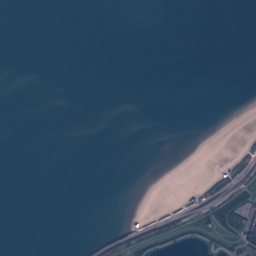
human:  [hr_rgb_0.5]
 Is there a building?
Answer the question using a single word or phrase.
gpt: yes

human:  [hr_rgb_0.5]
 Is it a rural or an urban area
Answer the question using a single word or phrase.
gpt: rural

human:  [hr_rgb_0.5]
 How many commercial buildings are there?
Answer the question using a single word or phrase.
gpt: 0

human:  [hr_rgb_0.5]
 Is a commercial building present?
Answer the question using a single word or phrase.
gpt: no

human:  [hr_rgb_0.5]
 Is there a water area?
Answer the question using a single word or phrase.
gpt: yes

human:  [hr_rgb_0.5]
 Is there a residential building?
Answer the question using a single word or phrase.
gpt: yes

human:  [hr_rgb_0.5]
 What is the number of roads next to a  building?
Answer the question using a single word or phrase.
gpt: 123

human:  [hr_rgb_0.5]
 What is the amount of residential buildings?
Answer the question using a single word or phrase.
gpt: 90

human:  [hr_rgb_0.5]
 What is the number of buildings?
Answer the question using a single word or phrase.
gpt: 141

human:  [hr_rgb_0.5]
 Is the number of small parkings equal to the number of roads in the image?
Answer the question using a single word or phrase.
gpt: no

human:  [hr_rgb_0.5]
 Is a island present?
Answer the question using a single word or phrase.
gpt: yes

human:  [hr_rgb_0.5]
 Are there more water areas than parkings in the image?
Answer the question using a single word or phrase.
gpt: no

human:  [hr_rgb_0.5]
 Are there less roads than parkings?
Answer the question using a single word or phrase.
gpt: no

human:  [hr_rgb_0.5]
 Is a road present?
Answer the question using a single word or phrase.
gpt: yes

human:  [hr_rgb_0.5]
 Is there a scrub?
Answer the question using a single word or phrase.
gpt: yes

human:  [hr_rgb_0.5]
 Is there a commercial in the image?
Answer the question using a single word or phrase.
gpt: yes

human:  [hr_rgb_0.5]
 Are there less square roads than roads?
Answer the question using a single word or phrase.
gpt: yes

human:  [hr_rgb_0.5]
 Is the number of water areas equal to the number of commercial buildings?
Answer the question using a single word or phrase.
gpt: no

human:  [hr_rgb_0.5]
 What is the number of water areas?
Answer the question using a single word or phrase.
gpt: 4

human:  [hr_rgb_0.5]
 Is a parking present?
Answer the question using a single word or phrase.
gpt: yes

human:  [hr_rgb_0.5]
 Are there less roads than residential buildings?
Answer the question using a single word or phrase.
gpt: no

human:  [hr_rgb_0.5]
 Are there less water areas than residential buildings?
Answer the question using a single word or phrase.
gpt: yes

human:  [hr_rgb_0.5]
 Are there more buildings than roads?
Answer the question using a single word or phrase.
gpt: yes

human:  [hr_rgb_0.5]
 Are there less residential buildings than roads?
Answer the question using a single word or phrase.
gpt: yes

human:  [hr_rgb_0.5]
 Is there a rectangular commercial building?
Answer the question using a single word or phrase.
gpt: no

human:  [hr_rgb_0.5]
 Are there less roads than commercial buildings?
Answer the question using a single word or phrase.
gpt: no

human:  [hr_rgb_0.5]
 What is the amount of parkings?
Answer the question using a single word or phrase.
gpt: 9

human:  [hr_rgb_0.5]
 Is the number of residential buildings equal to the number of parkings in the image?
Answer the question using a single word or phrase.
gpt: no

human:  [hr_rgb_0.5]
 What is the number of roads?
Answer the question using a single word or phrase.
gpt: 123

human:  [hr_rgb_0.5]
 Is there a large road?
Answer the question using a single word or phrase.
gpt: no

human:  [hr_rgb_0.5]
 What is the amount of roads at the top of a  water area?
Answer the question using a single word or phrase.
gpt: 123

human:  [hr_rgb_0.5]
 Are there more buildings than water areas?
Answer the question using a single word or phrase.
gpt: yes

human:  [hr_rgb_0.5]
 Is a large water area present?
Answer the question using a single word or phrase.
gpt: yes

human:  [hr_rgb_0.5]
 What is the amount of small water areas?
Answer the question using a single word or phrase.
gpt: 2

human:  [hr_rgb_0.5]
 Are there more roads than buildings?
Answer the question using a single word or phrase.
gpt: no

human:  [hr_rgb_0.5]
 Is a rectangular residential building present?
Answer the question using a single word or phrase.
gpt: yes

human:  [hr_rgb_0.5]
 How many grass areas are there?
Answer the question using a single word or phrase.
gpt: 5

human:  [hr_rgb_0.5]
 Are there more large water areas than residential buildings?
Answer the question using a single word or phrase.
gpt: no

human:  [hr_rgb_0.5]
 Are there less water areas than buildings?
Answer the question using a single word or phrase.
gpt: yes

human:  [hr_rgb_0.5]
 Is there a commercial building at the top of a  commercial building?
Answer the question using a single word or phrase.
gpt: no

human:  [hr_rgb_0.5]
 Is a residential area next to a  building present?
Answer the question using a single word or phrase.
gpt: yes

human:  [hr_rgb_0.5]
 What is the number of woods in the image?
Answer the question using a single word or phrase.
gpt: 7

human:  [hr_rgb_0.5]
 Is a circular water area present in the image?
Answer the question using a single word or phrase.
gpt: no

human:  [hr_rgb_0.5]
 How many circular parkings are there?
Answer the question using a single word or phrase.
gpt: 0

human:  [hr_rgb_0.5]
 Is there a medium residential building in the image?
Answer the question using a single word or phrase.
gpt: yes

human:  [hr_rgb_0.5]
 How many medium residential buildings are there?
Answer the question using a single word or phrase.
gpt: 2

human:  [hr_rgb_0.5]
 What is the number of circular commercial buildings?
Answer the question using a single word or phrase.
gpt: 0

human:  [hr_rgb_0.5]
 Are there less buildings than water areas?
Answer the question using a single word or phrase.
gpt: no

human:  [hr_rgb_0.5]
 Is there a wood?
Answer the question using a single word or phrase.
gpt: yes

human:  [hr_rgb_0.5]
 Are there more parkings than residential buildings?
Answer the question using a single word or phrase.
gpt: no

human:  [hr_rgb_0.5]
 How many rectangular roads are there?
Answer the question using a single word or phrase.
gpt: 0

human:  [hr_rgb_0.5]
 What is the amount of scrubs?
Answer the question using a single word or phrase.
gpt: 10

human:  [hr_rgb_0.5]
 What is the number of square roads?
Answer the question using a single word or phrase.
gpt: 0

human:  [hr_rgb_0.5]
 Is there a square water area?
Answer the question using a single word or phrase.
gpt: no

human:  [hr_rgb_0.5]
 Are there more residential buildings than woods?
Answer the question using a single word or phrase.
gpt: yes

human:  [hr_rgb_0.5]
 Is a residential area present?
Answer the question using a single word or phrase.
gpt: yes

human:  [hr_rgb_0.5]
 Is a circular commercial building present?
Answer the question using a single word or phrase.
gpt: no

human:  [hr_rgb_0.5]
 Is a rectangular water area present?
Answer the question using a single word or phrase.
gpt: yes

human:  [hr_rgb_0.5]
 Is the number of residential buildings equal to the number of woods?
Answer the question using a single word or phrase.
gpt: no

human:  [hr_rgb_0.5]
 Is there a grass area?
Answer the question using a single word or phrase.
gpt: yes

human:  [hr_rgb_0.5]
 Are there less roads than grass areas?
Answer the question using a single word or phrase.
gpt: no

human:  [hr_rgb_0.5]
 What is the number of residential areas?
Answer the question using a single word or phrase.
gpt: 1

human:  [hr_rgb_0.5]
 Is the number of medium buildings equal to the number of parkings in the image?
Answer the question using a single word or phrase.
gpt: no

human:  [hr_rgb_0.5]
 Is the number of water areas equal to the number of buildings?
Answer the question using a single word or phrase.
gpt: no